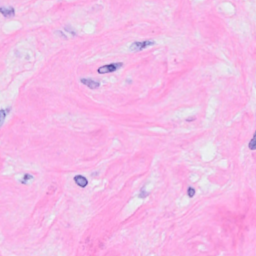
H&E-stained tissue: Breast